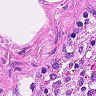
Metastatic tissue present: no